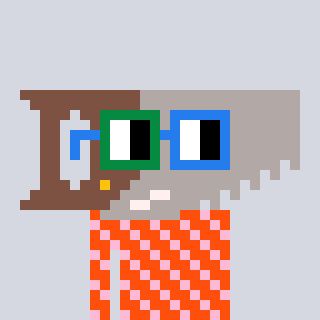
a pixel art character with square green and blue glasses, a saw-shaped head and a orange-colored body on a cool background